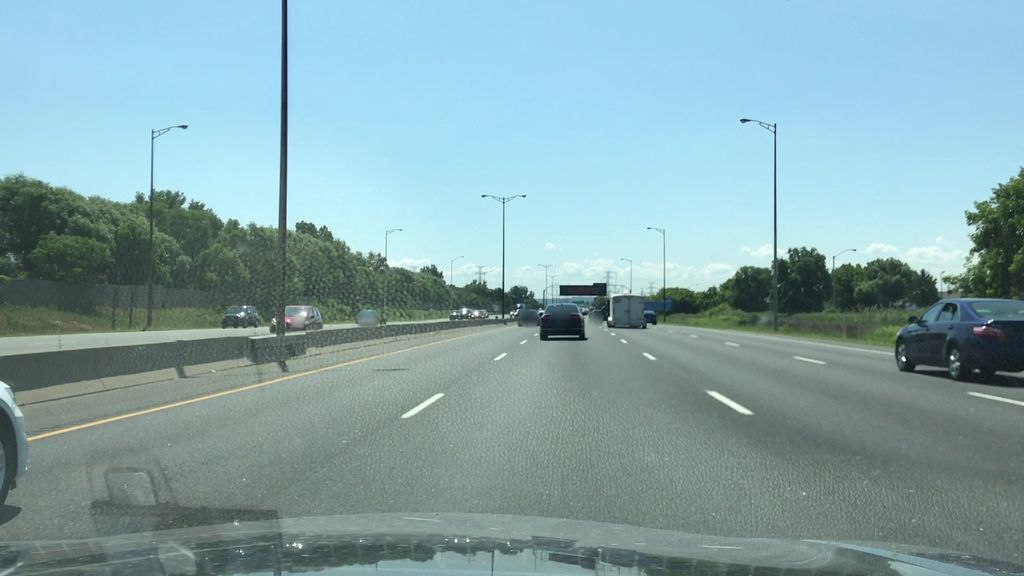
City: hamilton